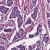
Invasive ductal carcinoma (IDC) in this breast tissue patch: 1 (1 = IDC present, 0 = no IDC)